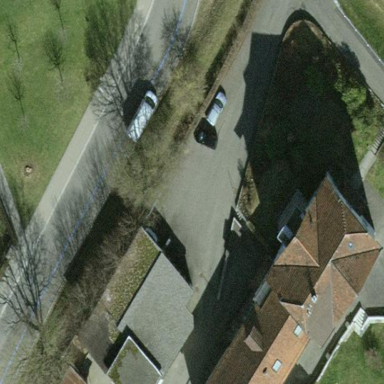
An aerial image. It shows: Asphalt parking lane.